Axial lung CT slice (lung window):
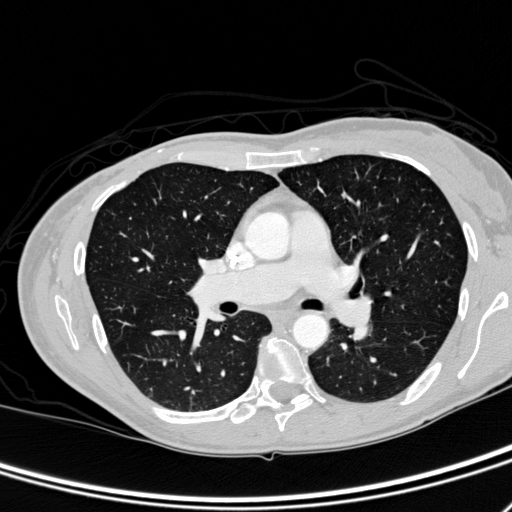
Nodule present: no